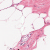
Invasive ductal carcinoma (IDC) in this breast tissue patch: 0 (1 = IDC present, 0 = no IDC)